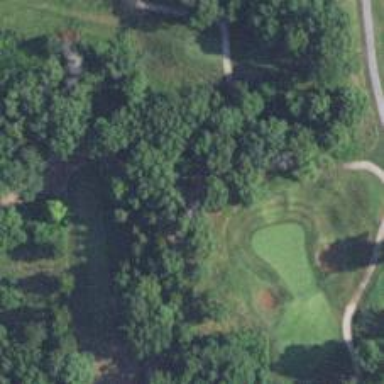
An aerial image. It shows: Path designed for golf carts.